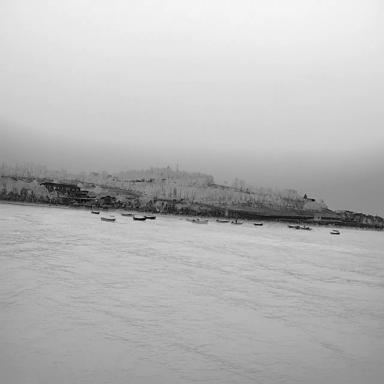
There are 13 bulk_carriers in the infrared image.